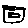
Label: circle